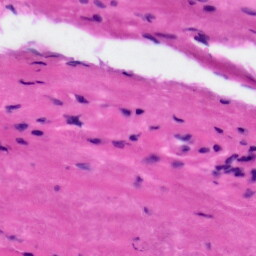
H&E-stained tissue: Tonsil